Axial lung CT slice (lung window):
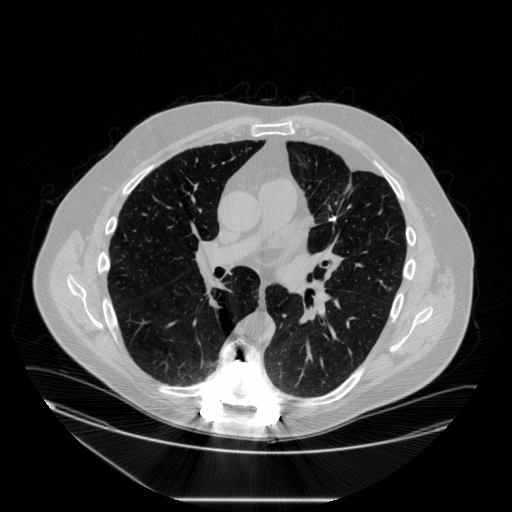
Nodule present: no